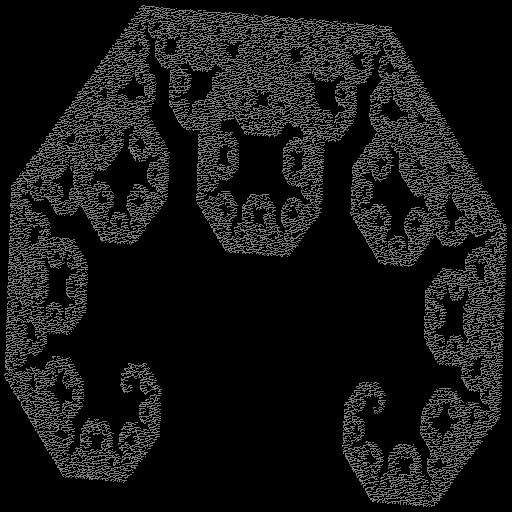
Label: c_curve